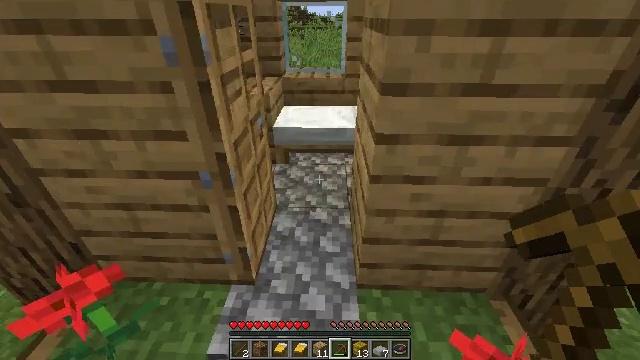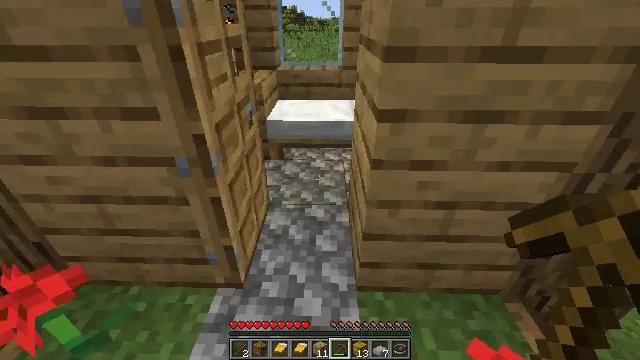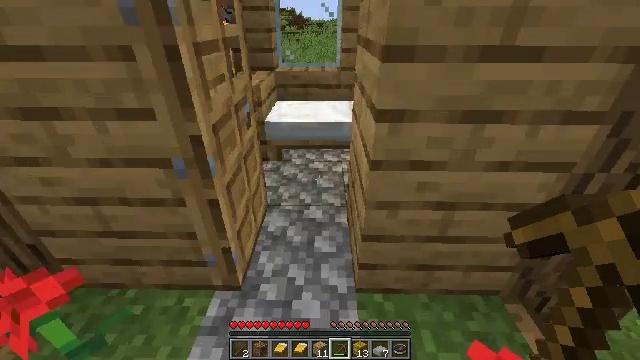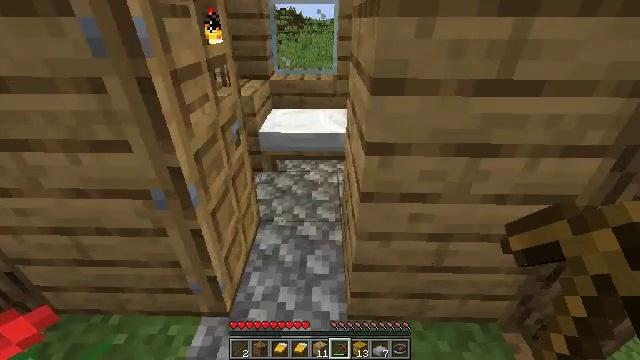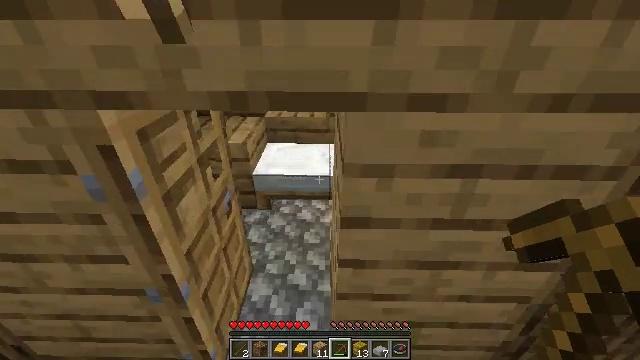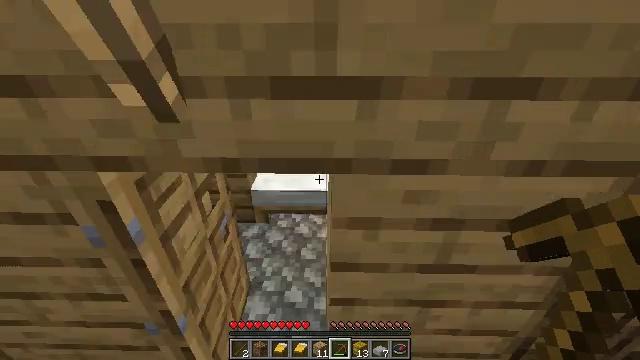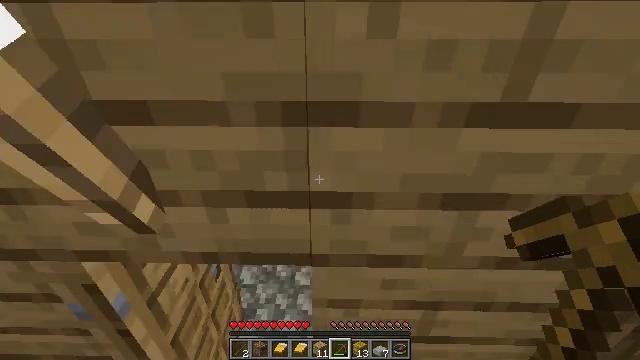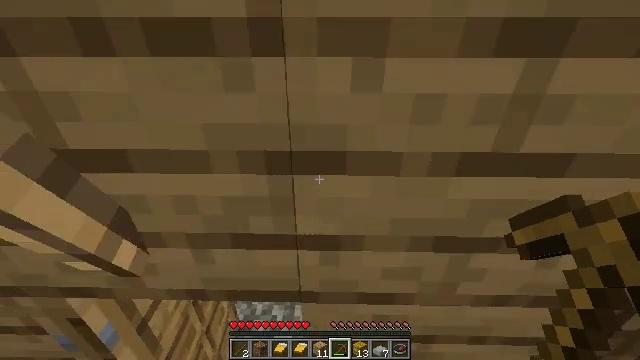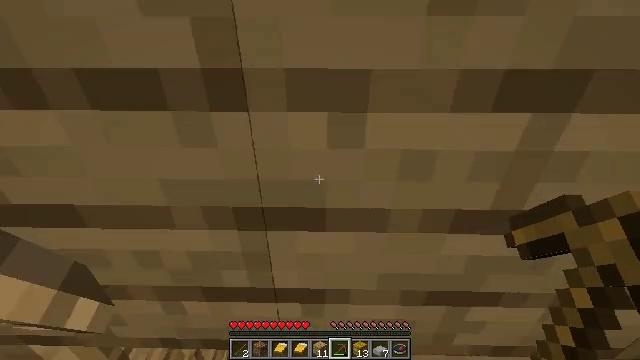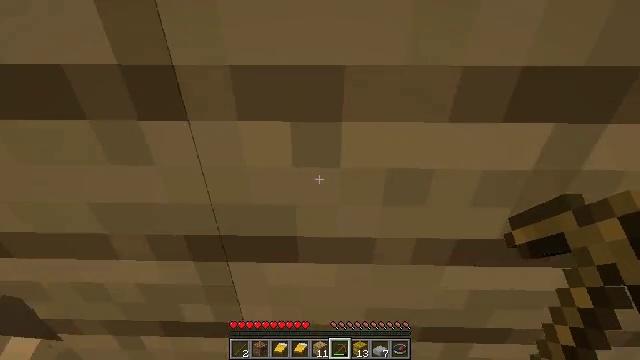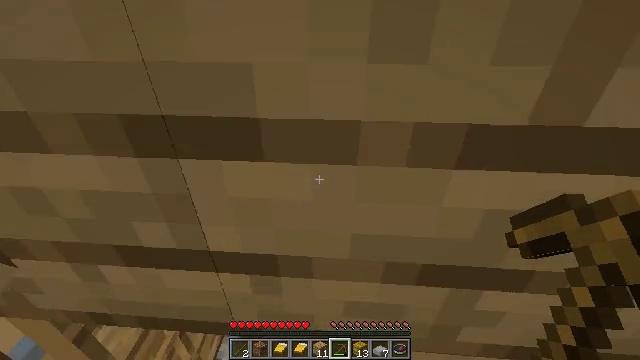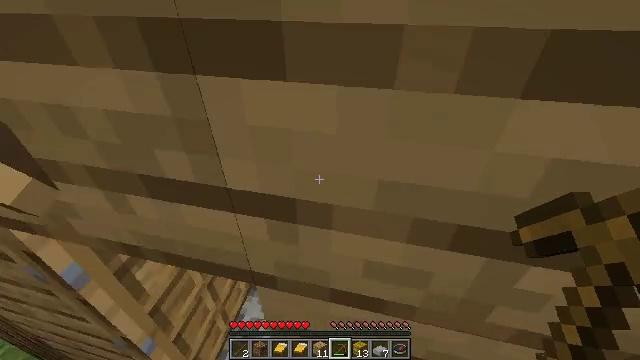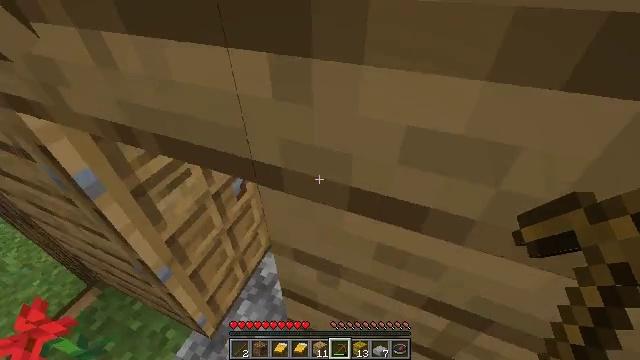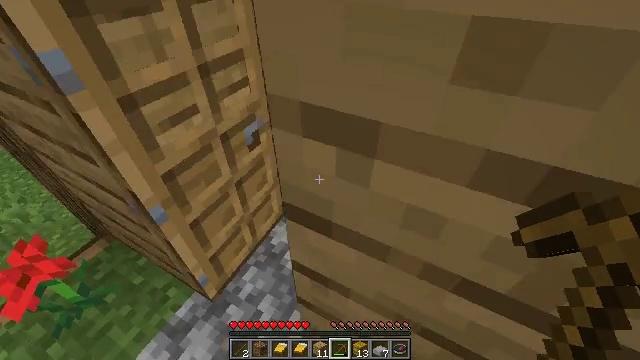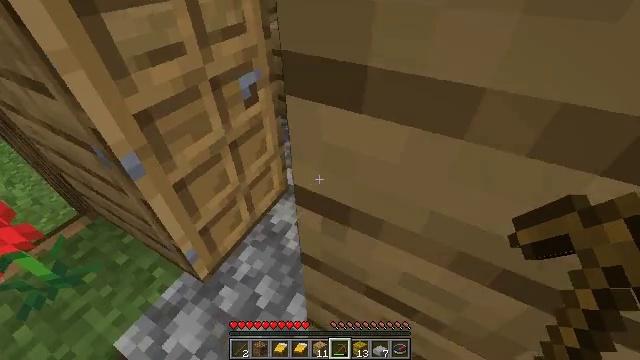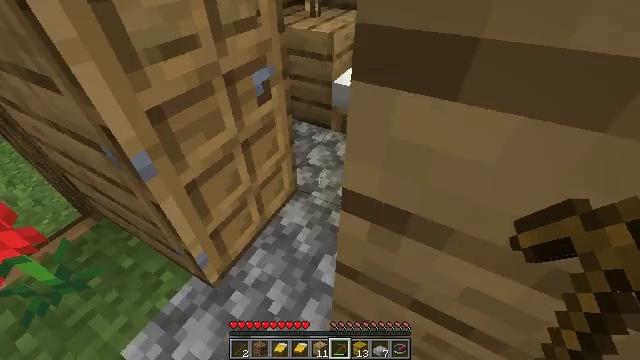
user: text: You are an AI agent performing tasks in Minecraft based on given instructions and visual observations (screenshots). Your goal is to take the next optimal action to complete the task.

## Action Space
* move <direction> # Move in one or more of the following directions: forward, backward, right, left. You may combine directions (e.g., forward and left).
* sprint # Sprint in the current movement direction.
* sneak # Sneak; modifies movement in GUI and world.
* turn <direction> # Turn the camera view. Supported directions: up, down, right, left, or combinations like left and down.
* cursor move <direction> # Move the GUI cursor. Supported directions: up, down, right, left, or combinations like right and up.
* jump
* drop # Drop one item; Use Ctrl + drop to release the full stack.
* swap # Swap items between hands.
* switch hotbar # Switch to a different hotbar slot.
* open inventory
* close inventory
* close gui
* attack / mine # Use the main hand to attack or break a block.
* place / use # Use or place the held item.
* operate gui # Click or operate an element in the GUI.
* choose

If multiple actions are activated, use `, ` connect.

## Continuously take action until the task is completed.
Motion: motion action
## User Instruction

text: Attack the white bed to collect it.
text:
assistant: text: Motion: move forward and move right, jump
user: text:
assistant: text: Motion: move forward and move right, jump
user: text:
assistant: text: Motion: move forward and move right, jump
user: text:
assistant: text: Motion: move forward and move right
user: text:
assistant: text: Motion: move forward
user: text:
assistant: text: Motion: move forward
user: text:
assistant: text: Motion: move forward
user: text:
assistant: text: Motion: move forward
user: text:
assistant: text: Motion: move forward
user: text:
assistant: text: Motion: move forward, turn left and down
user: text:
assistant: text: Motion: move forward, turn left and down
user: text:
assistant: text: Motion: move forward and move left, turn left and down
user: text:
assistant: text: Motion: move forward and move left, turn left and down
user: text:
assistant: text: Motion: move forward and move left
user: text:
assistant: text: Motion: move forward and move left
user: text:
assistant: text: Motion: move forward and move left
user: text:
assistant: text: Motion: move forward, turn right and up
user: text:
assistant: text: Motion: move forward, turn right and up
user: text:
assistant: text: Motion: move forward, turn right and up
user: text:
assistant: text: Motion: move forward, turn right and up
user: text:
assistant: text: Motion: move forward, turn right and up
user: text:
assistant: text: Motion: move forward, turn right and up
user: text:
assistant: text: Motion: move forward, turn right
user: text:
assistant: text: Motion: move forward
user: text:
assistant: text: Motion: move forward, turn left and down
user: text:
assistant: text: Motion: move forward, turn left and down
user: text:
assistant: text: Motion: move forward, turn left and down
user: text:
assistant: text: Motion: move forward, turn left and down, attack / mine
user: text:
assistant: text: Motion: turn down, attack / mine
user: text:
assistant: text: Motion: attack / mine